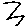
Label: zigzag